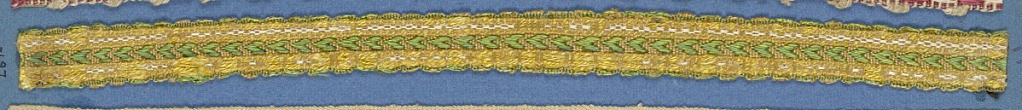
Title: Trimming
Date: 19th century
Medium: silk Technique: woven
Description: Trimming fragment in a design of green chevrons between borders of yellow and white.